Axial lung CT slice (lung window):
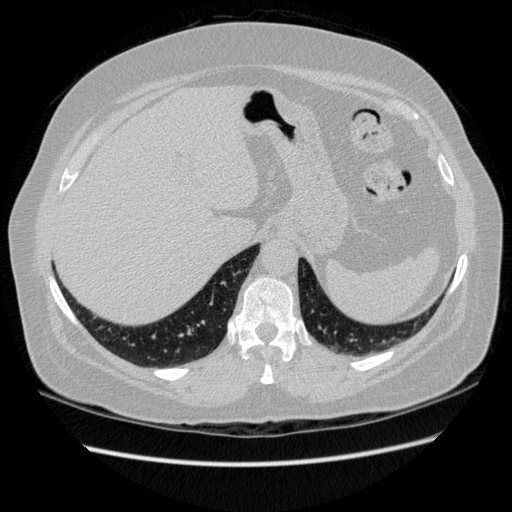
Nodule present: no